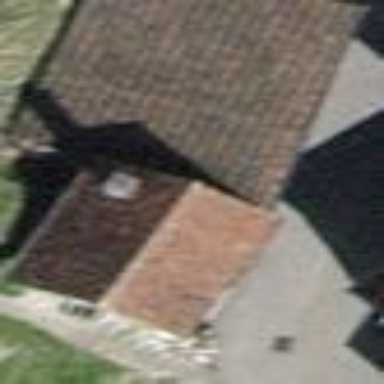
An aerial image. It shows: Building with tiled roof.